Question: I ma trying to put hands on some image processing. So for now what i am trying is to read image exif data. Well there are 2 built-in functions are available for reading exif data of an image.
The problem is that i want to read image tags.'exifread' and 'imfinfo' both of these functions do not show image tags.
Is there any way to read image tags ? Like the tags are highlighted in this picture

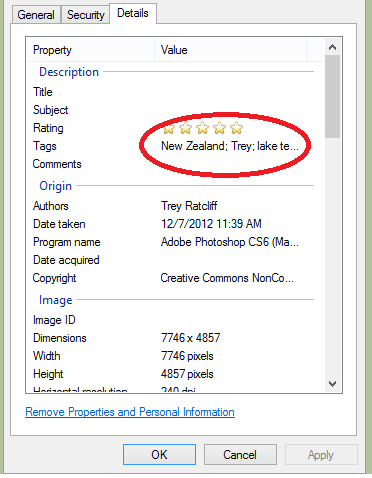
Answer: ## Steps:
1. Download exiftool. I found one after googling and I don't want to put up external links here, but this I can say as a pointer that the site reads - "ExifTool by Phil Harvey". Get the zip setup file from there, extract the exe from it and put it in the current working directory of MATLAB.
2. Download getexif.m frrom MATLAB FEX and also save it in the current working directory.
Now, you can run this MATLAB code and get the tag info -
'''
%//Get image exif info as a char array
exif_data = getexif(path_to_image_file)
%// Split the char array into cells, where each cell holds both the field
%// and its value
exif_data_c = strsplit(exif_data,'
')
%// Split each cell into its field and value
iminfo_fv_splt = strtrim(cellfun(@(x) strsplit(x,':'),exif_data_c,'uni',0))
%// Look for the field "Subject" and store it as this field appears to store tag info
subj = iminfo_fv_splt(cellfun(@(x,n) strcmp(x(1),'Subject'),iminfo_fv_splt))
%// Select the second cell that corresponds to the value of the field
tag_found = subj{1}(2)
'''
Output -
'''
tag_found =
'New Zealand, Trey, lake tekapo, ratcliff, stuckincustoms, stuckincustoms.com, trey ratcliff'
'''